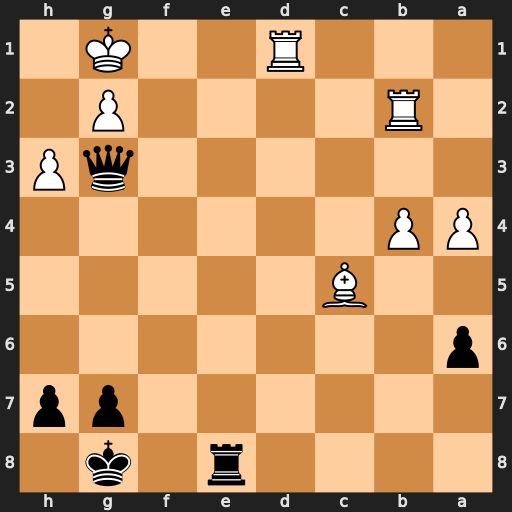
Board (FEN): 4r1k1/6pp/p7/2B5/PP6/6qP/1R4P1/3R2K1
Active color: b
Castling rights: -
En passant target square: -
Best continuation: Re1+ Rxe1 Qxe1+ Kh2 Qe5+